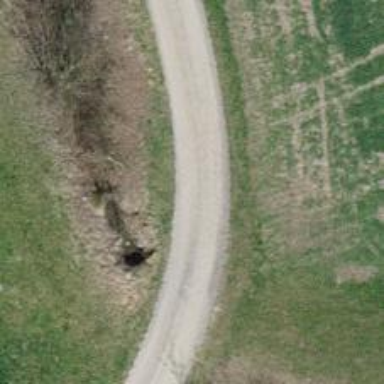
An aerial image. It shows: Track with grade 2 gravel surface.